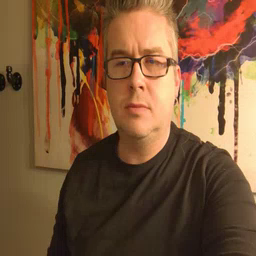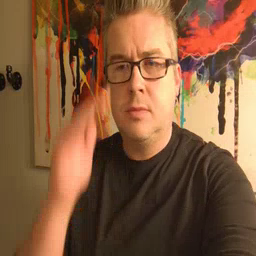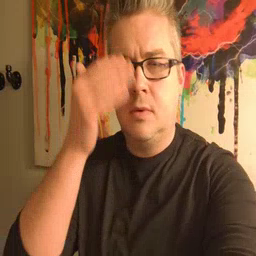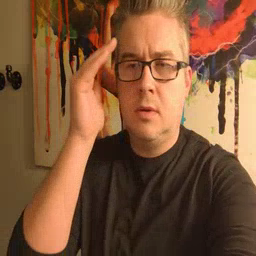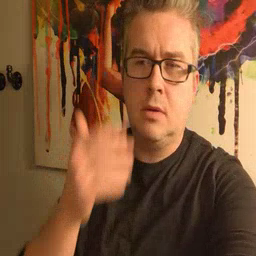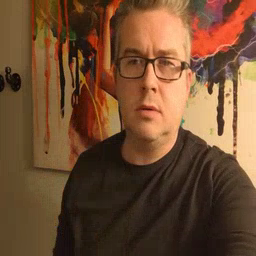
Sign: sleepy